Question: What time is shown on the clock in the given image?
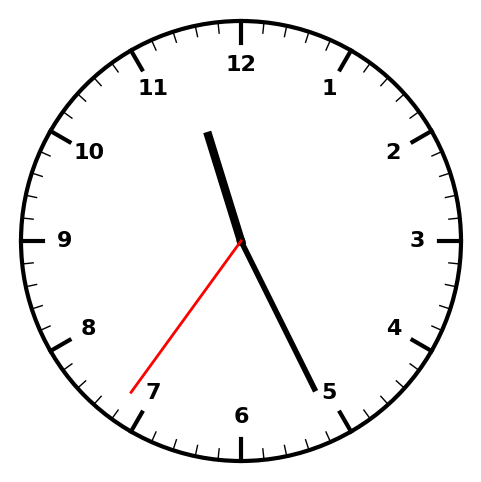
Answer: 11:25:36